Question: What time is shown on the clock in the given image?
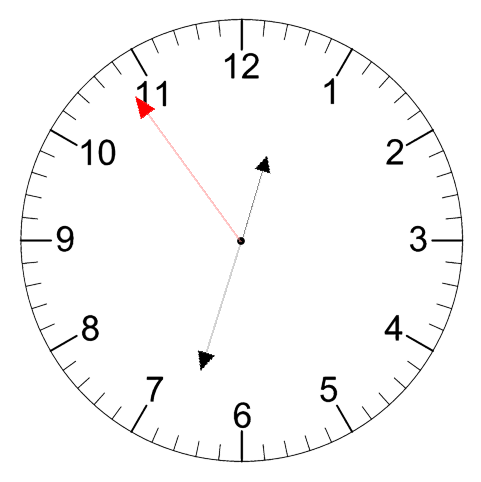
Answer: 12:32:54